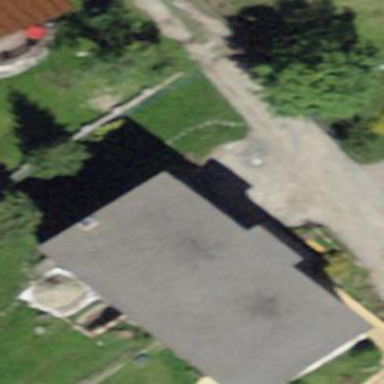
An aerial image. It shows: Flat-roofed building.